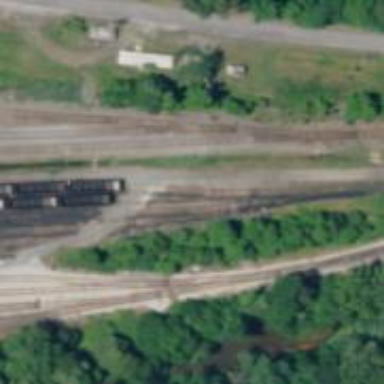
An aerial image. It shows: Railway yard in service.